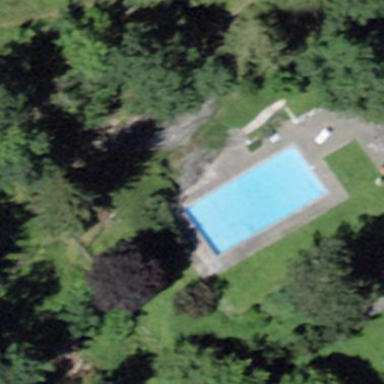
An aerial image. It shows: Swimming pool located in leisure land.